Field crop: maize
Growth stage: 2
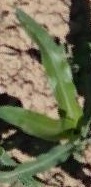
Species: maize